Field crop: tomato
Growth stage: 1
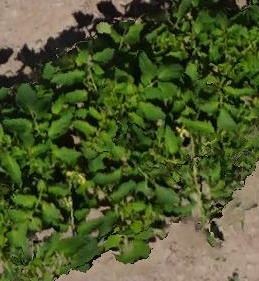
Species: tomato